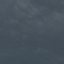
Land use / land cover: SeaLake